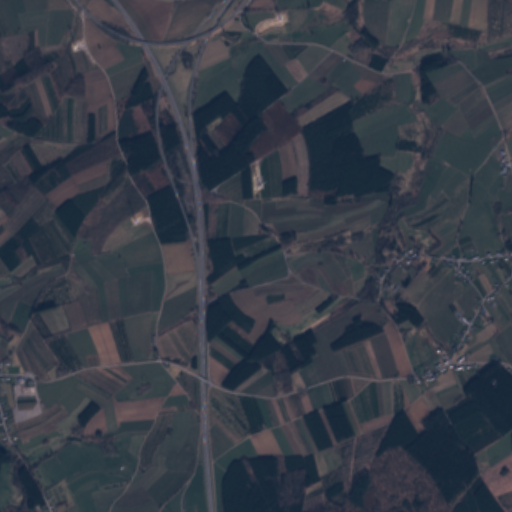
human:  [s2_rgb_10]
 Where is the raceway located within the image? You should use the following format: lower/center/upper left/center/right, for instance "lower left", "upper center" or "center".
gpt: The raceway is located in the center of the image.
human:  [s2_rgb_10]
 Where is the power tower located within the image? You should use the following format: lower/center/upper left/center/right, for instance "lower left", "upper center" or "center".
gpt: There is no power tower in the image.